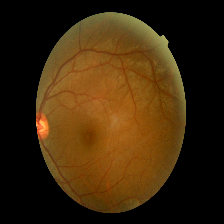
Diabetic retinopathy grade: Mild